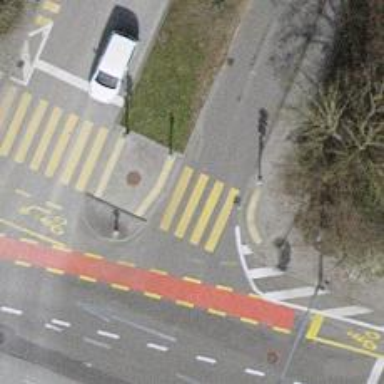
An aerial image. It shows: Road crossing with traffic signals.